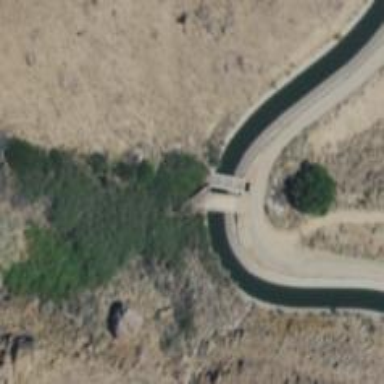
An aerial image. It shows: Aqueduct bridge.